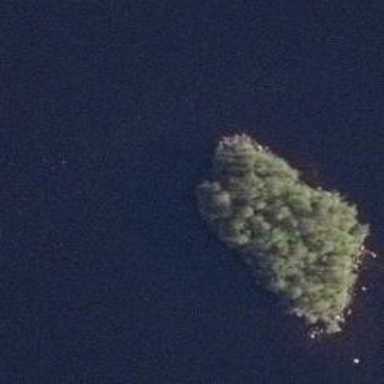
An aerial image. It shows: Islet covered with woodland.